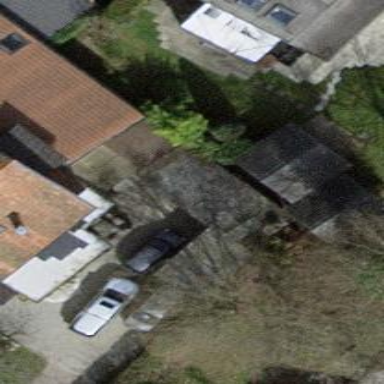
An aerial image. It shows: View of roof of building.